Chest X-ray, AP view. Patient: 54 years old, sex F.
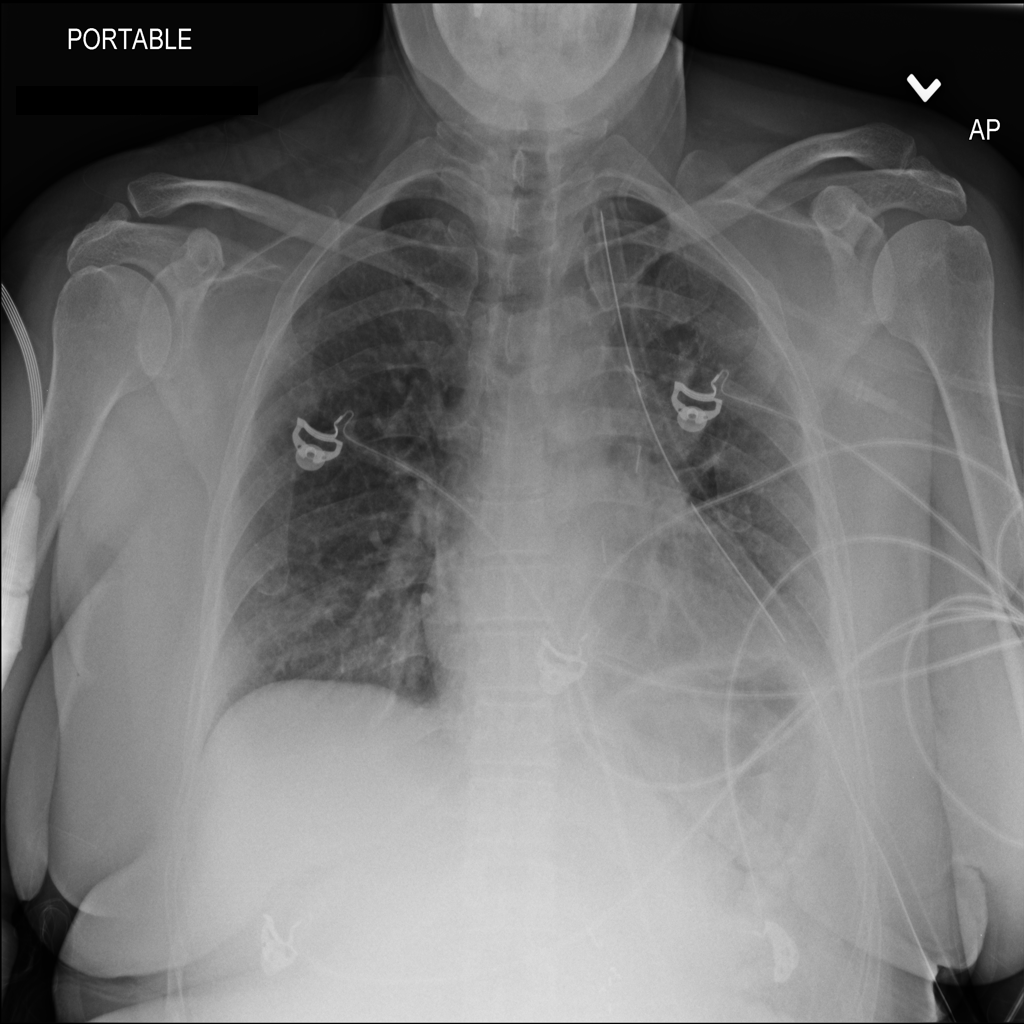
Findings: No Finding